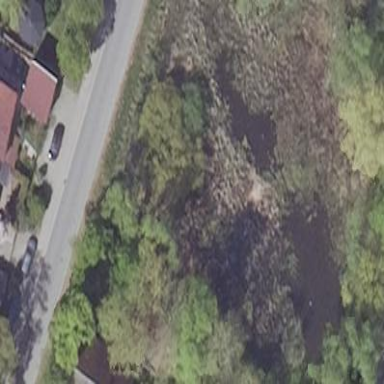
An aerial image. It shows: Pond with natural water.